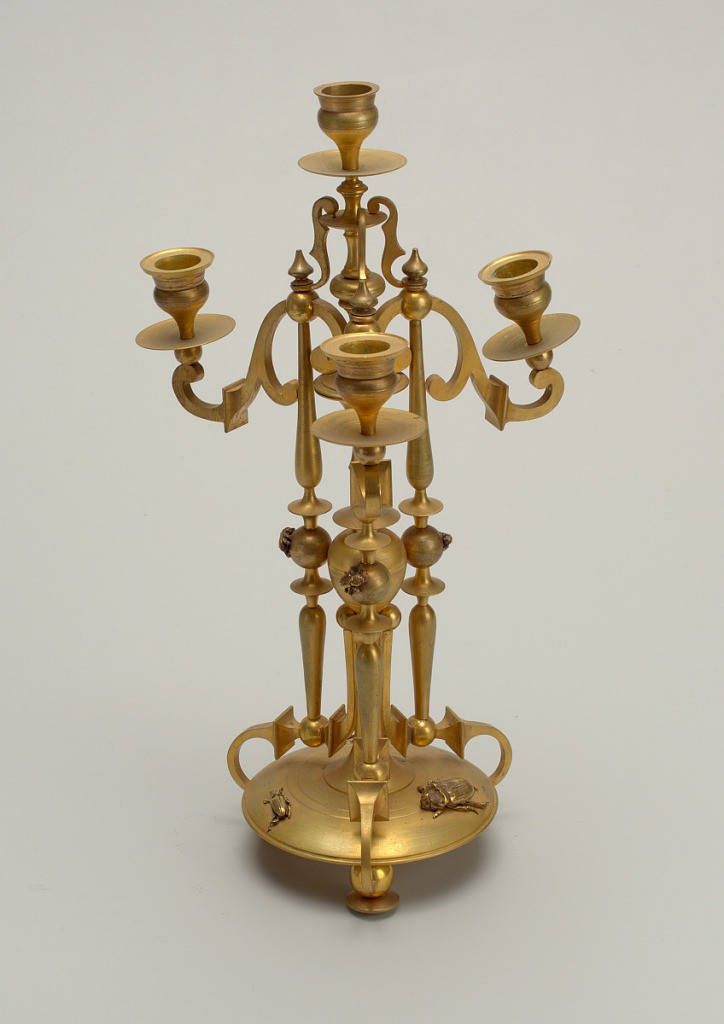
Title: candelabrum
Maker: Alphonse Giroux & Cie, 1799–1867
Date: ca. 1870
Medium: Gilt bronze
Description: Three-legged gold decorative clock with three lower arms and one raised center arm for candlesticks. Insects are scattered among the candelabrum.